Question: I have a table query from DB. This table has few info from the DB. The rest of the info I want is to be shown when I click the collapsible. So for that I want the collapsible row just after each of the queried row. Below is my code.
It is creating as many collapsible as queried rows but all rows are together and all collapsible are together. Also The collapsible are coming before the queried rows though it should be under the queried rows.
'''
<table class="blueTable">
<thead>
<tr>
<th>Broadband ID</th>
<th>Name</th>
<th>Email</th>
<th>Phone</th>
<th>Circle</th>
<th>SSA</th>
<th>SDCA</th>
<th>Action</th>
</tr>
</thead>
<tbody>
<?php while($row = mysqli_fetch_array($searchqry)):?>
<tr>
<td><?php echo $row['bb_id'];?></td>
<td><?php echo $row['name'];?></td>
<td><?php echo $row['email'];?></td>
<td><?php echo $row['phone'];?></td>
<td><?php echo $row['circle'];?></td>
<td><?php echo $row['ssa'];?></td>
<td><?php echo $row['sdca'];?></td>
</tr>
<tr><button class="collapsible">Open Section 3</button>
<div class="content">
<p>Lorem ipsum</p>
</div>
</tr>
<?php endwhile;?>
</tbody>
</table>
<script>
var coll = document.getElementsByClassName("collapsible");
var i;
for (i = 0; i < coll.length; i++)
{
coll[i].addEventListener("click", function()
{
this.classList.toggle("active");
var content = this.nextElementSibling;
if (content.style.maxHeight)
{
content.style.maxHeight = null;
}
else
{
content.style.maxHeight = content.scrollHeight + "px";
}
});
}
</script>
'''

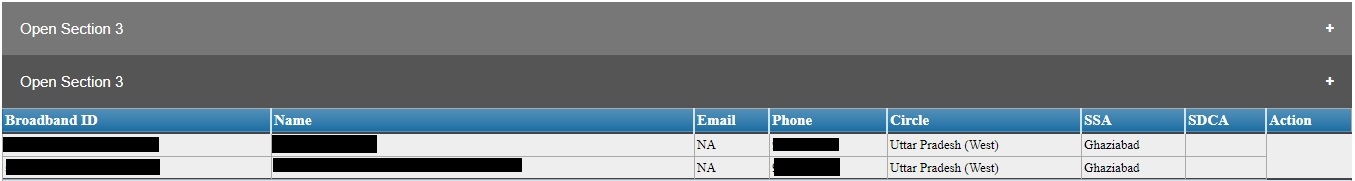
Answer: '''
<tr>
<td colspan="8">
<button class="collapsible">Open Section 3</button>
<div class="content">
<p>Lorem ipsum</p>
</div>
</td>
</tr>
'''
Needed to put a cell inside the row.